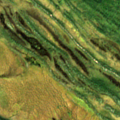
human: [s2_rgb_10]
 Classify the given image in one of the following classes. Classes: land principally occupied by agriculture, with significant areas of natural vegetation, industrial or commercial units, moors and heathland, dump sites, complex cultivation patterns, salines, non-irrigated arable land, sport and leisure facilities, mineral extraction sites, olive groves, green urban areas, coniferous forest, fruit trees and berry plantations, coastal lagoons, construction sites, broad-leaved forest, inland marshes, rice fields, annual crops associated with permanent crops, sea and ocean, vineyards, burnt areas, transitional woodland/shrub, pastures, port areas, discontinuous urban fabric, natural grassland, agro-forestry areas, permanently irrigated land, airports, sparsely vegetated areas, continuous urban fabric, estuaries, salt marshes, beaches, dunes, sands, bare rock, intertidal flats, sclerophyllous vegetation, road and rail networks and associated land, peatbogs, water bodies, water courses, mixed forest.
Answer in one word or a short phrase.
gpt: coniferous forest, mixed forest, peatbogs